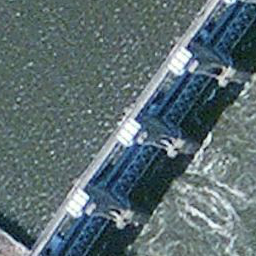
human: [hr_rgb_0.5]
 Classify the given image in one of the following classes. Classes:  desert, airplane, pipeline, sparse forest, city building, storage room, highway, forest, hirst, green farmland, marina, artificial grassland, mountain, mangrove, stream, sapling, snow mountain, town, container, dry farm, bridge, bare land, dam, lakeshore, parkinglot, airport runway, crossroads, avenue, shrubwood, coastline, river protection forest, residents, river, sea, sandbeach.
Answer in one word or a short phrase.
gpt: dam